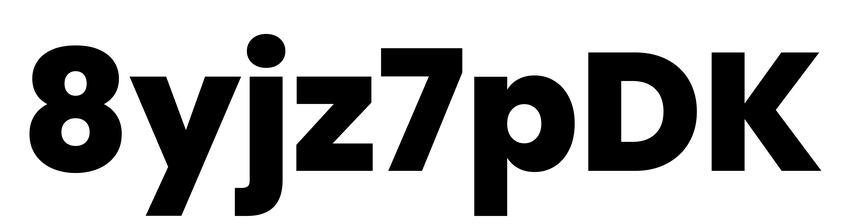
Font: Poppins-ExtraBold